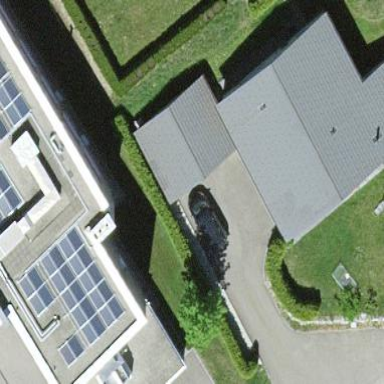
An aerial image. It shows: Garage.